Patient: sex M, age 74
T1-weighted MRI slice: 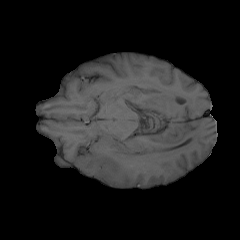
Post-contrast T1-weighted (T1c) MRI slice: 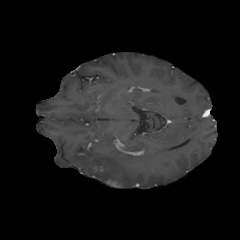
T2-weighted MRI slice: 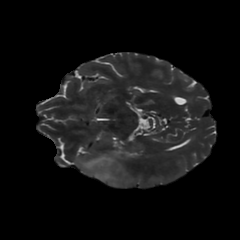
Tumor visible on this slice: yes
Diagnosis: Astrocytoma, IDH-wildtype
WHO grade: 3